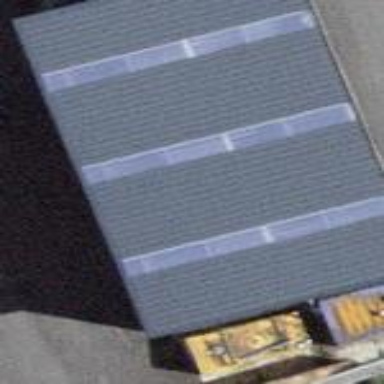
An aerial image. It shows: Barn.